Field crop: maize
Growth stage: 2
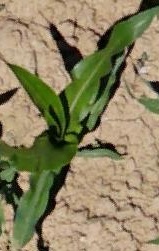
Species: maize